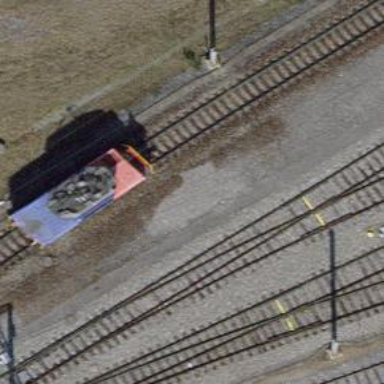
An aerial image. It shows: Rail siding with electrified contact lines.